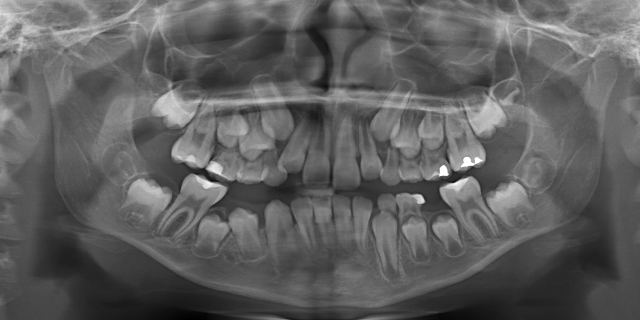
adult